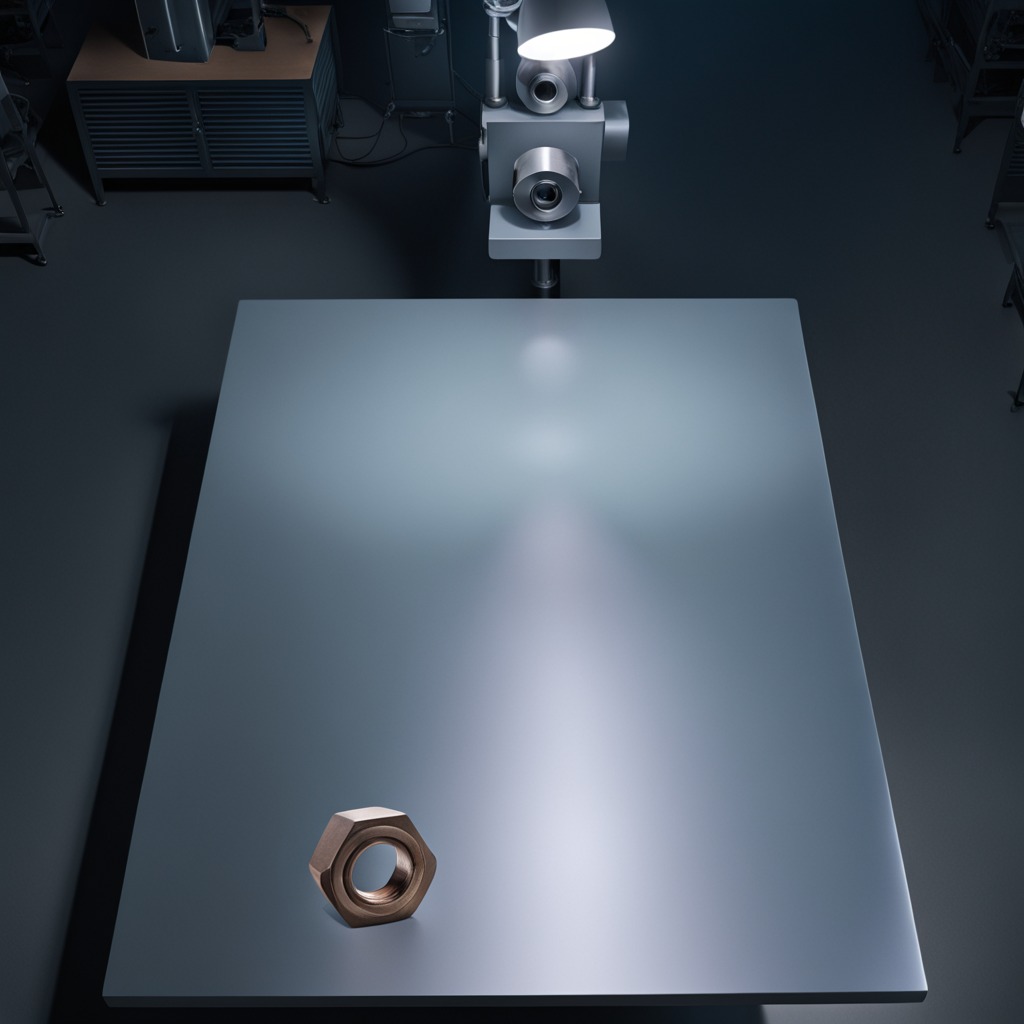
A metal nut is lying on the tabletop in the evening.